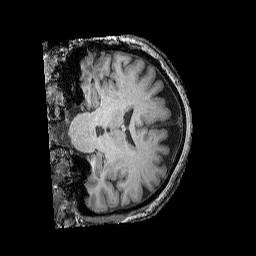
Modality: T1w
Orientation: coronal
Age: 71
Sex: female
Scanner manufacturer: siemens
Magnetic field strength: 3 T
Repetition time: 2.25 s
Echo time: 0.00411 s